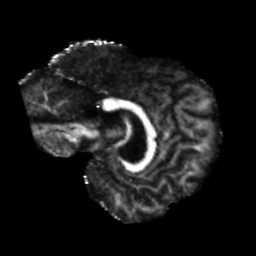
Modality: FA
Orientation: sagittal
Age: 42
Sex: male
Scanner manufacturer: siemens
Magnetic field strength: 3 T
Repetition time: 5.47 s
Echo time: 0.0854 s